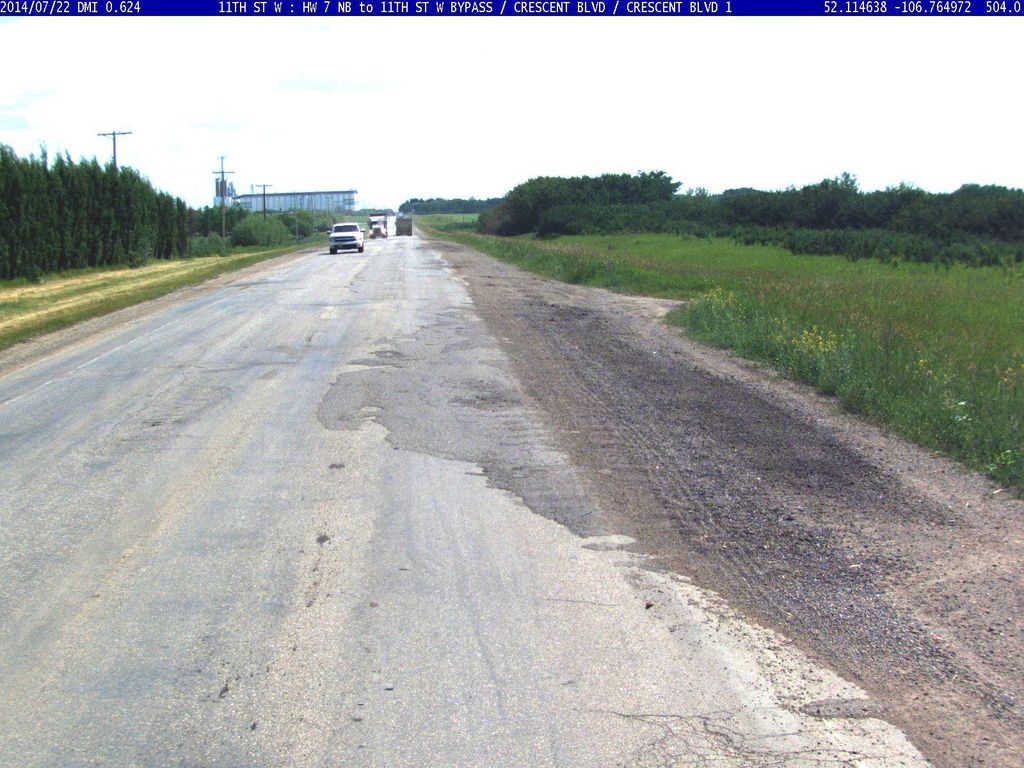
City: saskatoon